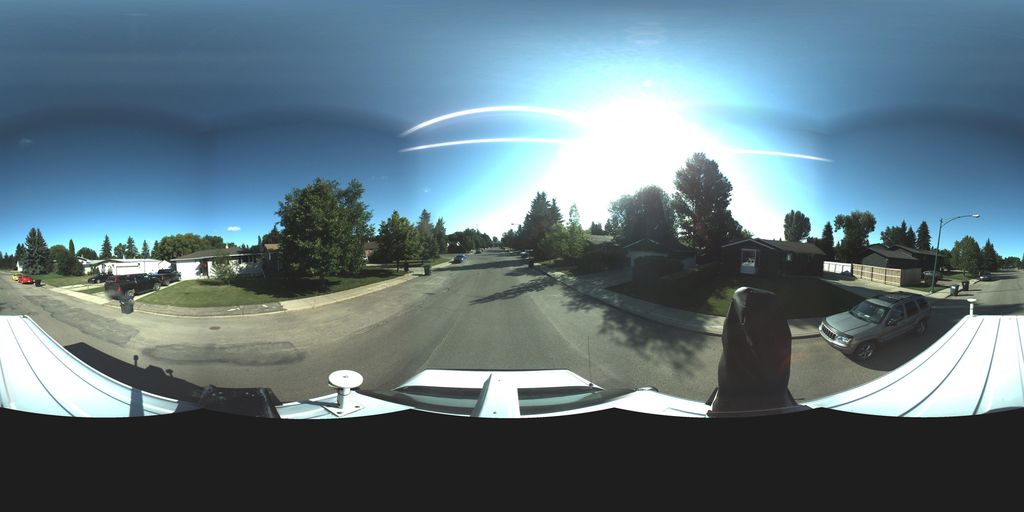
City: saskatoon